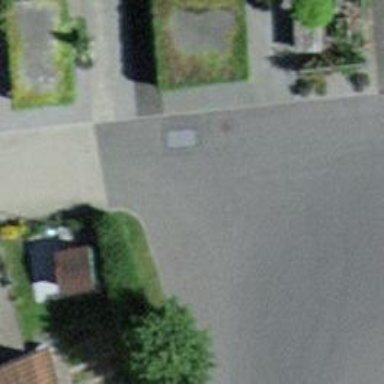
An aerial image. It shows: Living street.